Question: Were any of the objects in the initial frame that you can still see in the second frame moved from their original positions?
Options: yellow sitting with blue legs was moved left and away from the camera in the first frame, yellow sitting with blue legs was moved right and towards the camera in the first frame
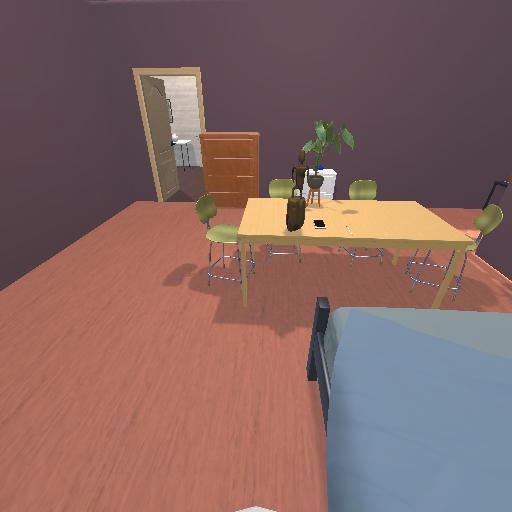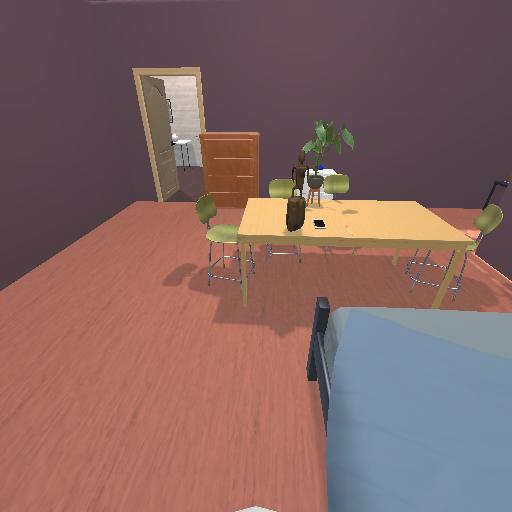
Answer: yellow sitting with blue legs was moved left and away from the camera in the first frame